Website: lowes
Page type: address-validator
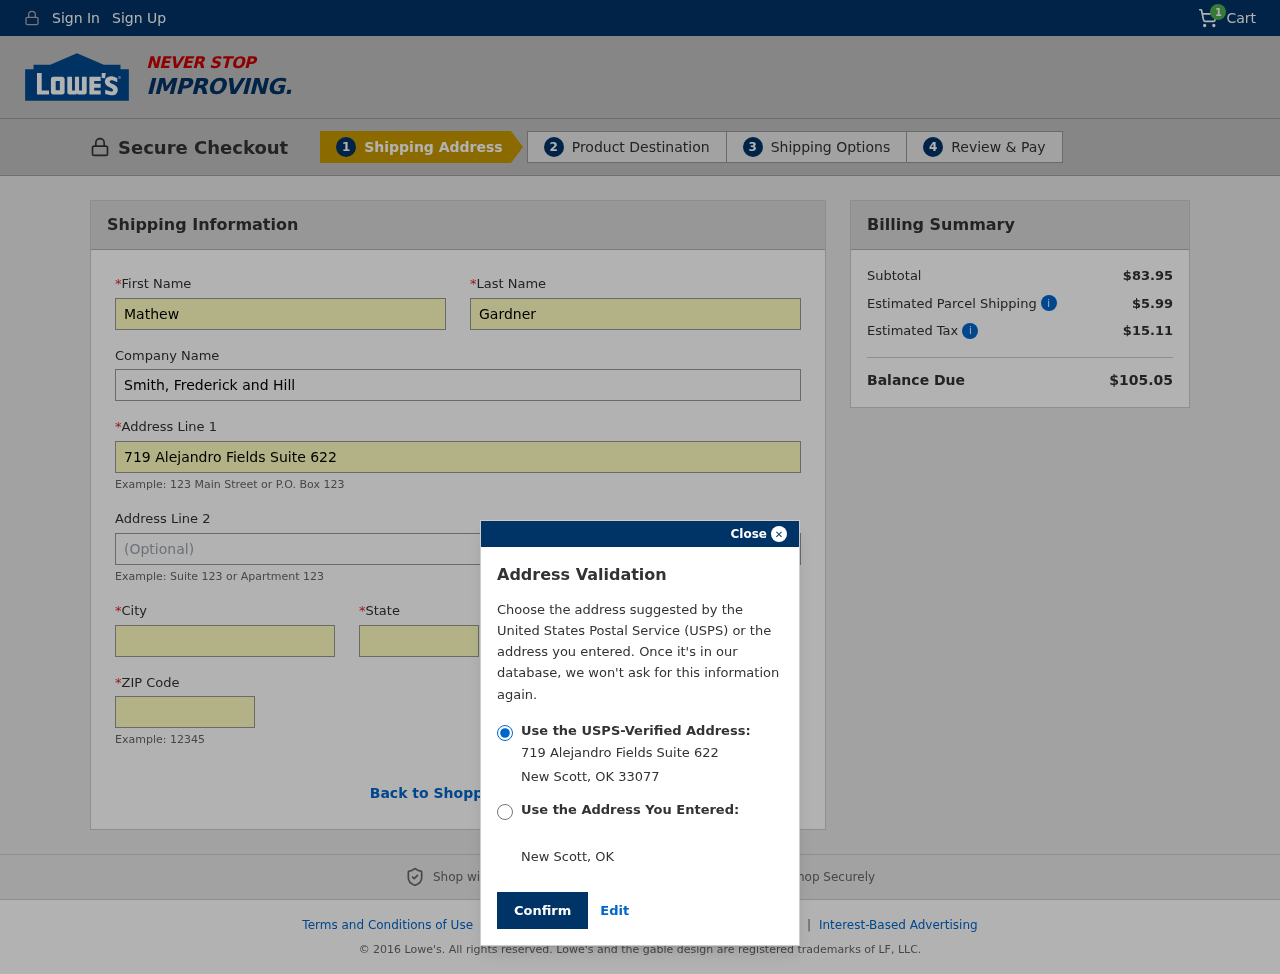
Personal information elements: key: PII_CITY
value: New Scott
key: PII_COMPANY
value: Smith, Frederick and Hill
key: PII_FIRSTNAME
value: Mathew
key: PII_LASTNAME
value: Gardner
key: PII_POSTCODE
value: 33077
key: PII_STATE
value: Oklahoma
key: PII_STATE_ABBR
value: OK
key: PII_STREET
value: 719 Alejandro Fields Suite 622
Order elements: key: ORDER_NUM_ITEMS
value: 1
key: ORDER_SUBTOTAL
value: $83.95
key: ORDER_SHIPPING_COST
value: $5.99
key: ORDER_TAX
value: $15.11
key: ORDER_TOTAL
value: $105.05